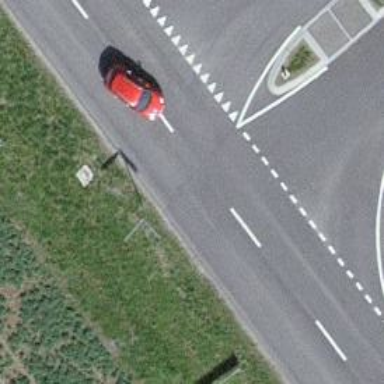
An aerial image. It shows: Secondary road with cycle track on the left.